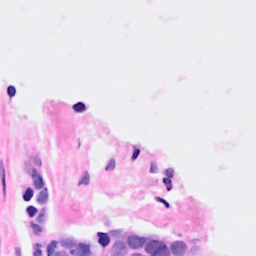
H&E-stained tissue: Breast